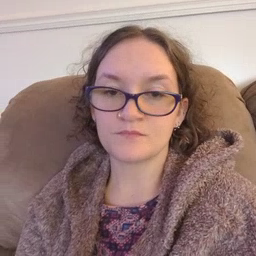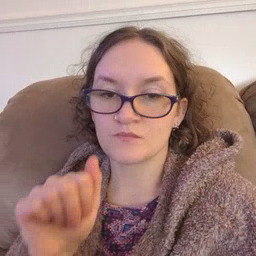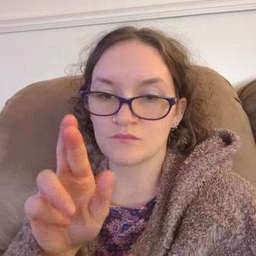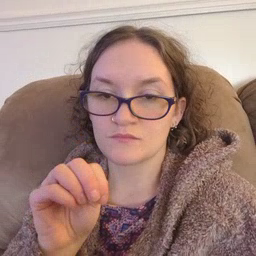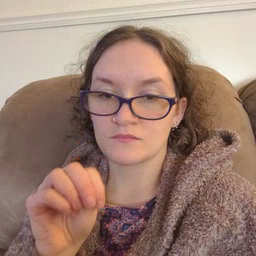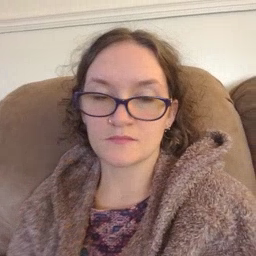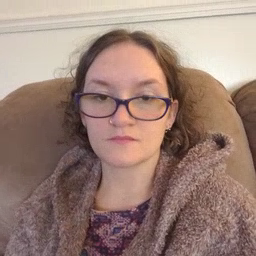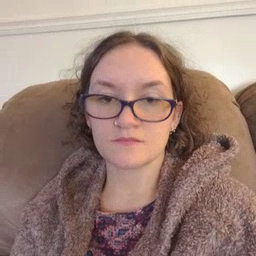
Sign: arm